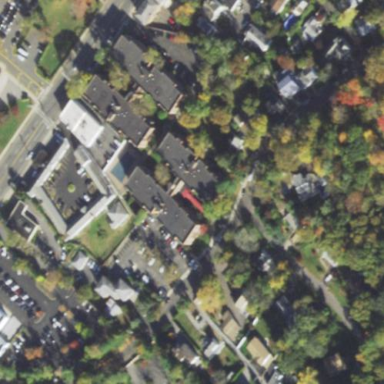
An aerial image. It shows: Image showing building with apartments.